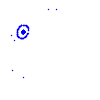
Particle: electron